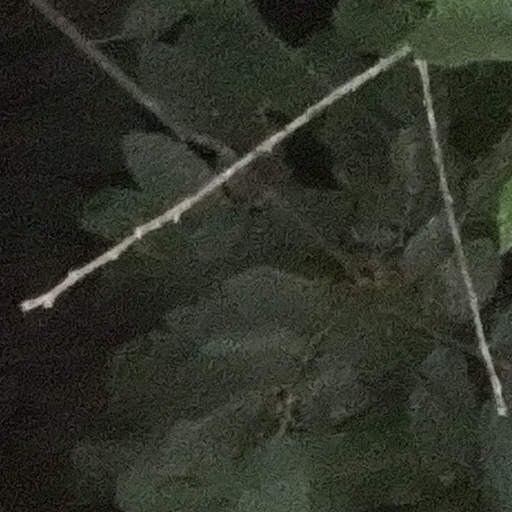
Species: Luehea seemannii
GBIF accepted scientific name: Luehea seemannii
Crown area (m\u00b2): 156.993